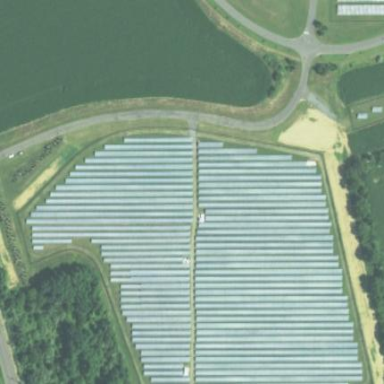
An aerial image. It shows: Solar photovoltaic power plant surrounded by fence.